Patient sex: M
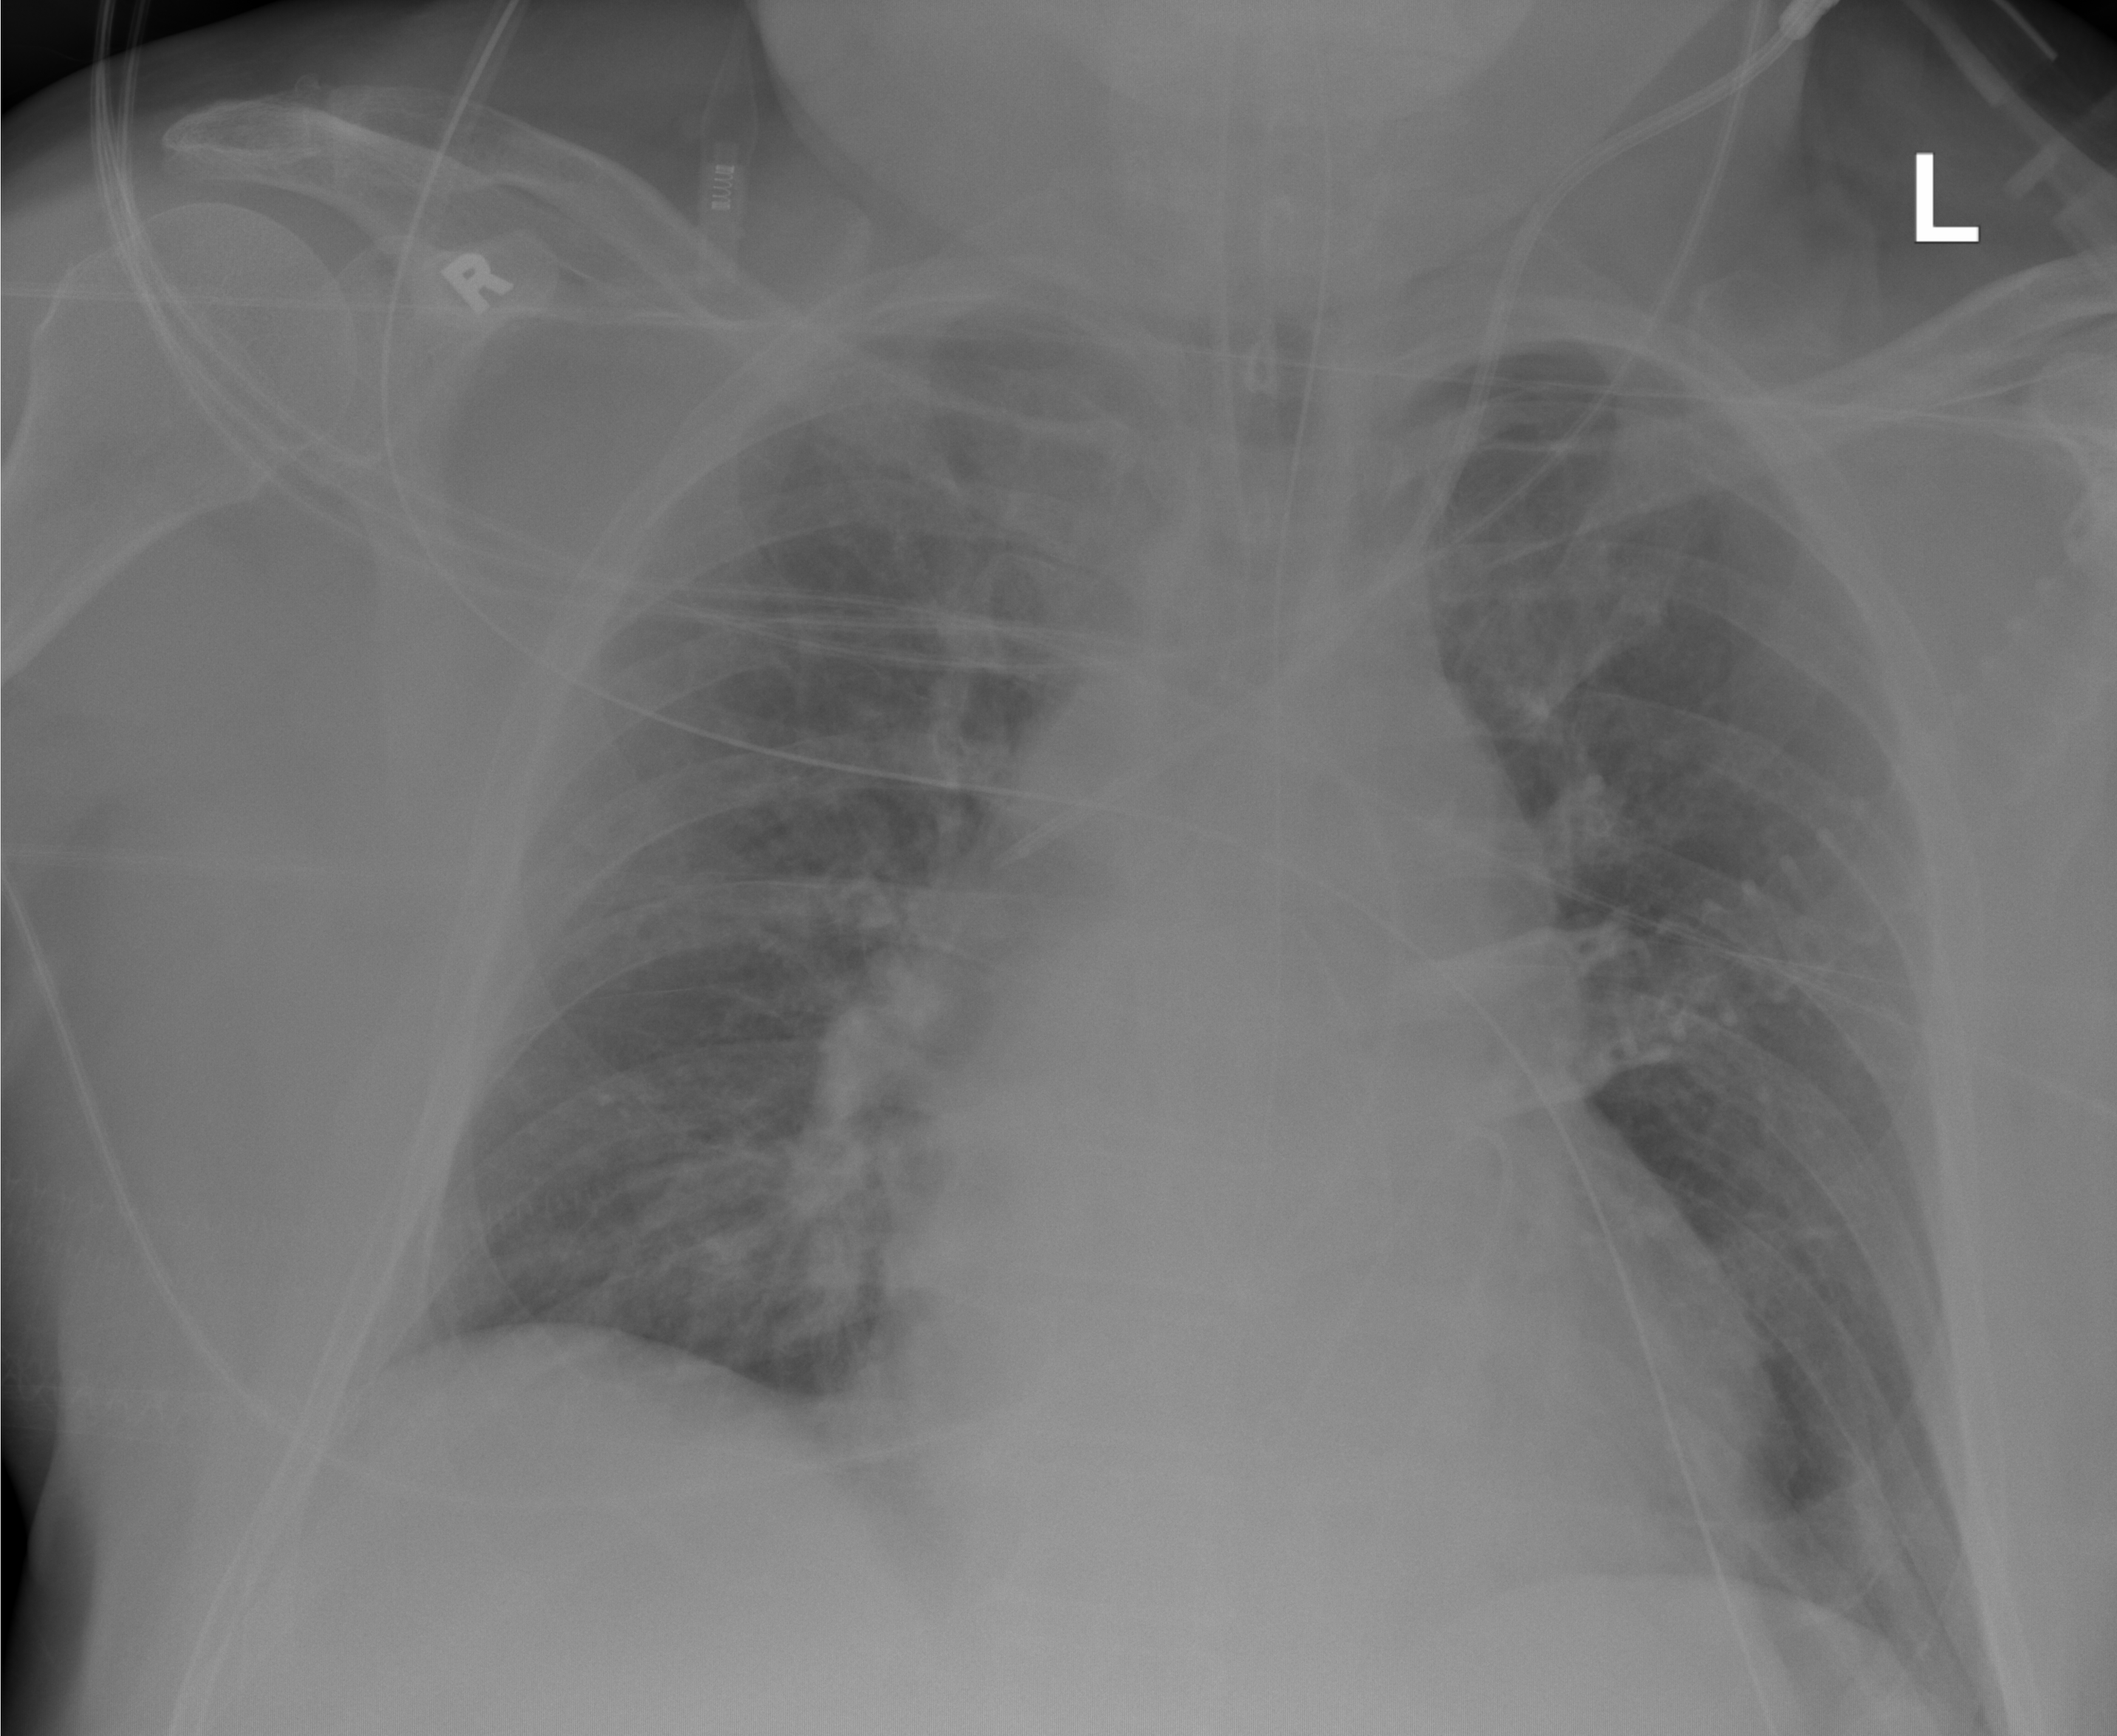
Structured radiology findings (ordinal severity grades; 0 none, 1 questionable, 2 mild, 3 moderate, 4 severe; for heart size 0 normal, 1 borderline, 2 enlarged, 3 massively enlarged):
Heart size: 2
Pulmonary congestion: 3
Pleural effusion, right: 0
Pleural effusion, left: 0
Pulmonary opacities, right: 0
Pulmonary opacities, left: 0
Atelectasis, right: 0
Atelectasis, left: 0